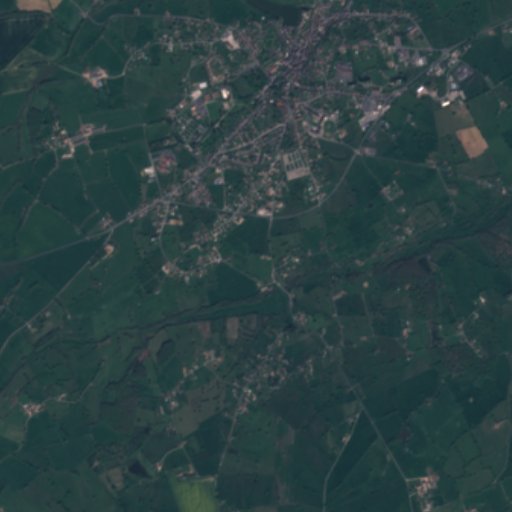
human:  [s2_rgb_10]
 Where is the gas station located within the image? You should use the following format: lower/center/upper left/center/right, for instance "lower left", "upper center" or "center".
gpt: The gas station is located in the upper right of the image.
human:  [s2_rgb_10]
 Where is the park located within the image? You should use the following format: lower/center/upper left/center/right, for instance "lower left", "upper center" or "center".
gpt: The park is located in the upper center of the image.
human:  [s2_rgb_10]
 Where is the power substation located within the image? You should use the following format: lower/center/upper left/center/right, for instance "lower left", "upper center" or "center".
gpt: The power substation is located in the upper right of the image.
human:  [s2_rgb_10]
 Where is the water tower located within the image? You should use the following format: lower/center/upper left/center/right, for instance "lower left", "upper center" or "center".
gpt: The water tower is located in the center left of the image.
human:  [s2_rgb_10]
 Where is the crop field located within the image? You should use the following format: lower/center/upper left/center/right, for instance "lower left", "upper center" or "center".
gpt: There is no crop field in the image.